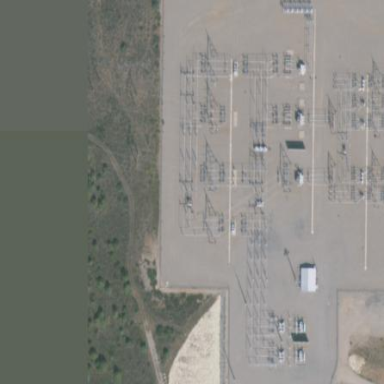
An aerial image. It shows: Power substation.